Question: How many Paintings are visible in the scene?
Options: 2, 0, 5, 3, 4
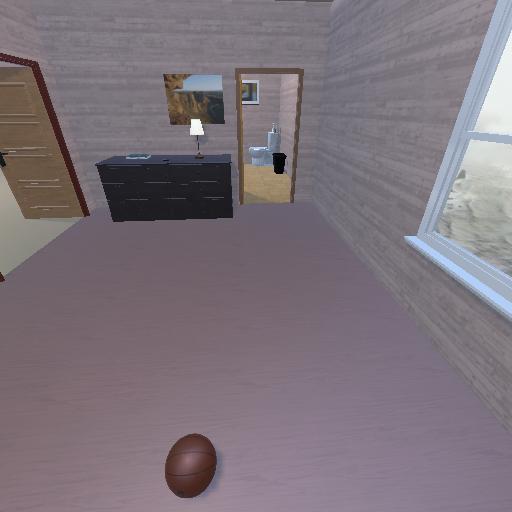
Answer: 2